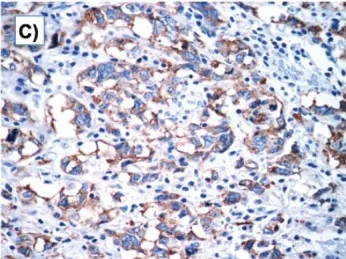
Tumour cells with neuroendocrine histology showing cytoplasmic inmunoreactivity for synaptophysin.
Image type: pathology (immunostaining)